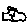
Label: car